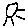
Label: sun